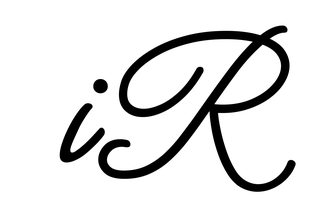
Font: MeowScript-Regular